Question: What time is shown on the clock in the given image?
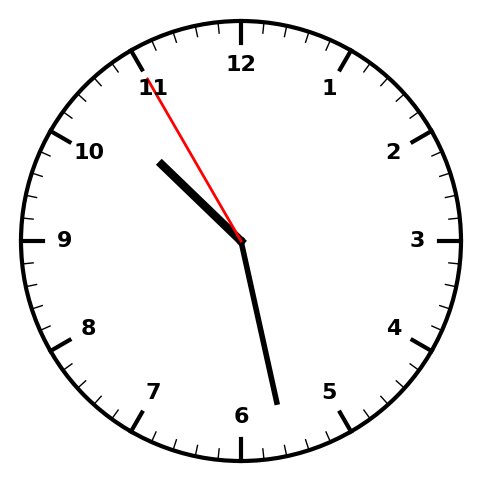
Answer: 10:27:55